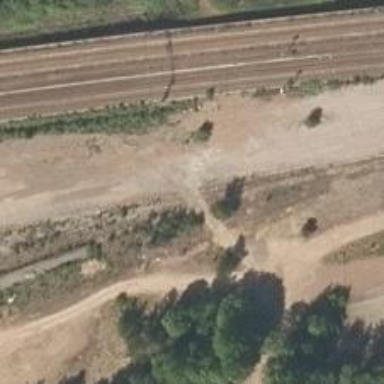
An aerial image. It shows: Unused railway yard.